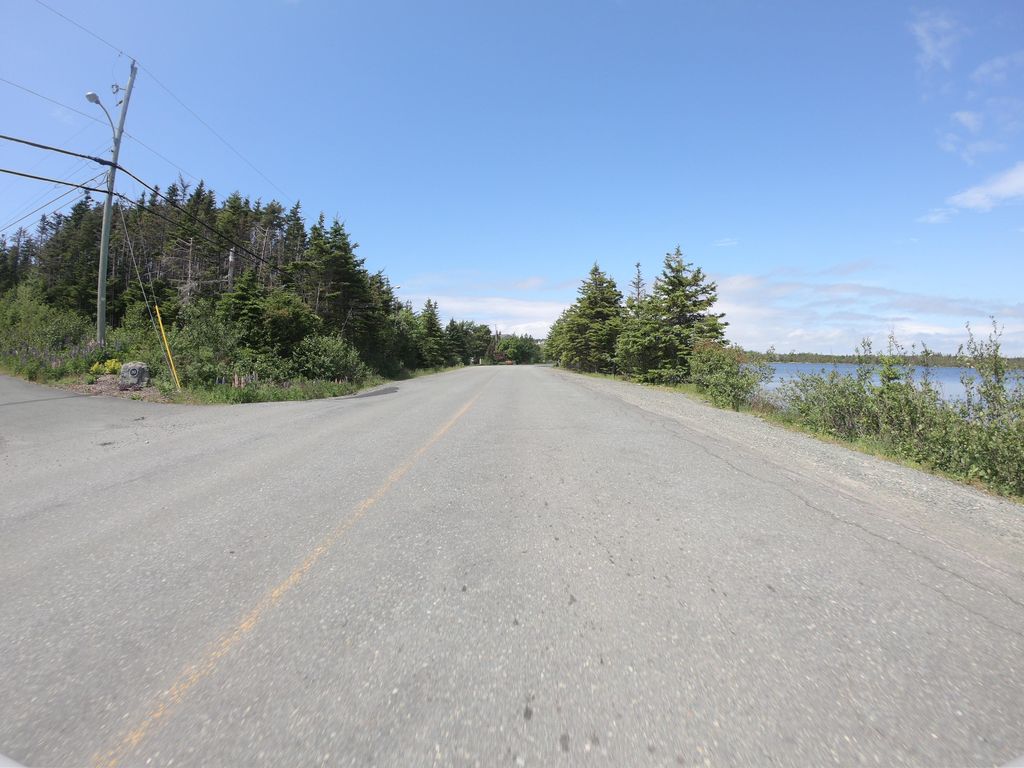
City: st_johns